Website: bh-photo
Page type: cart
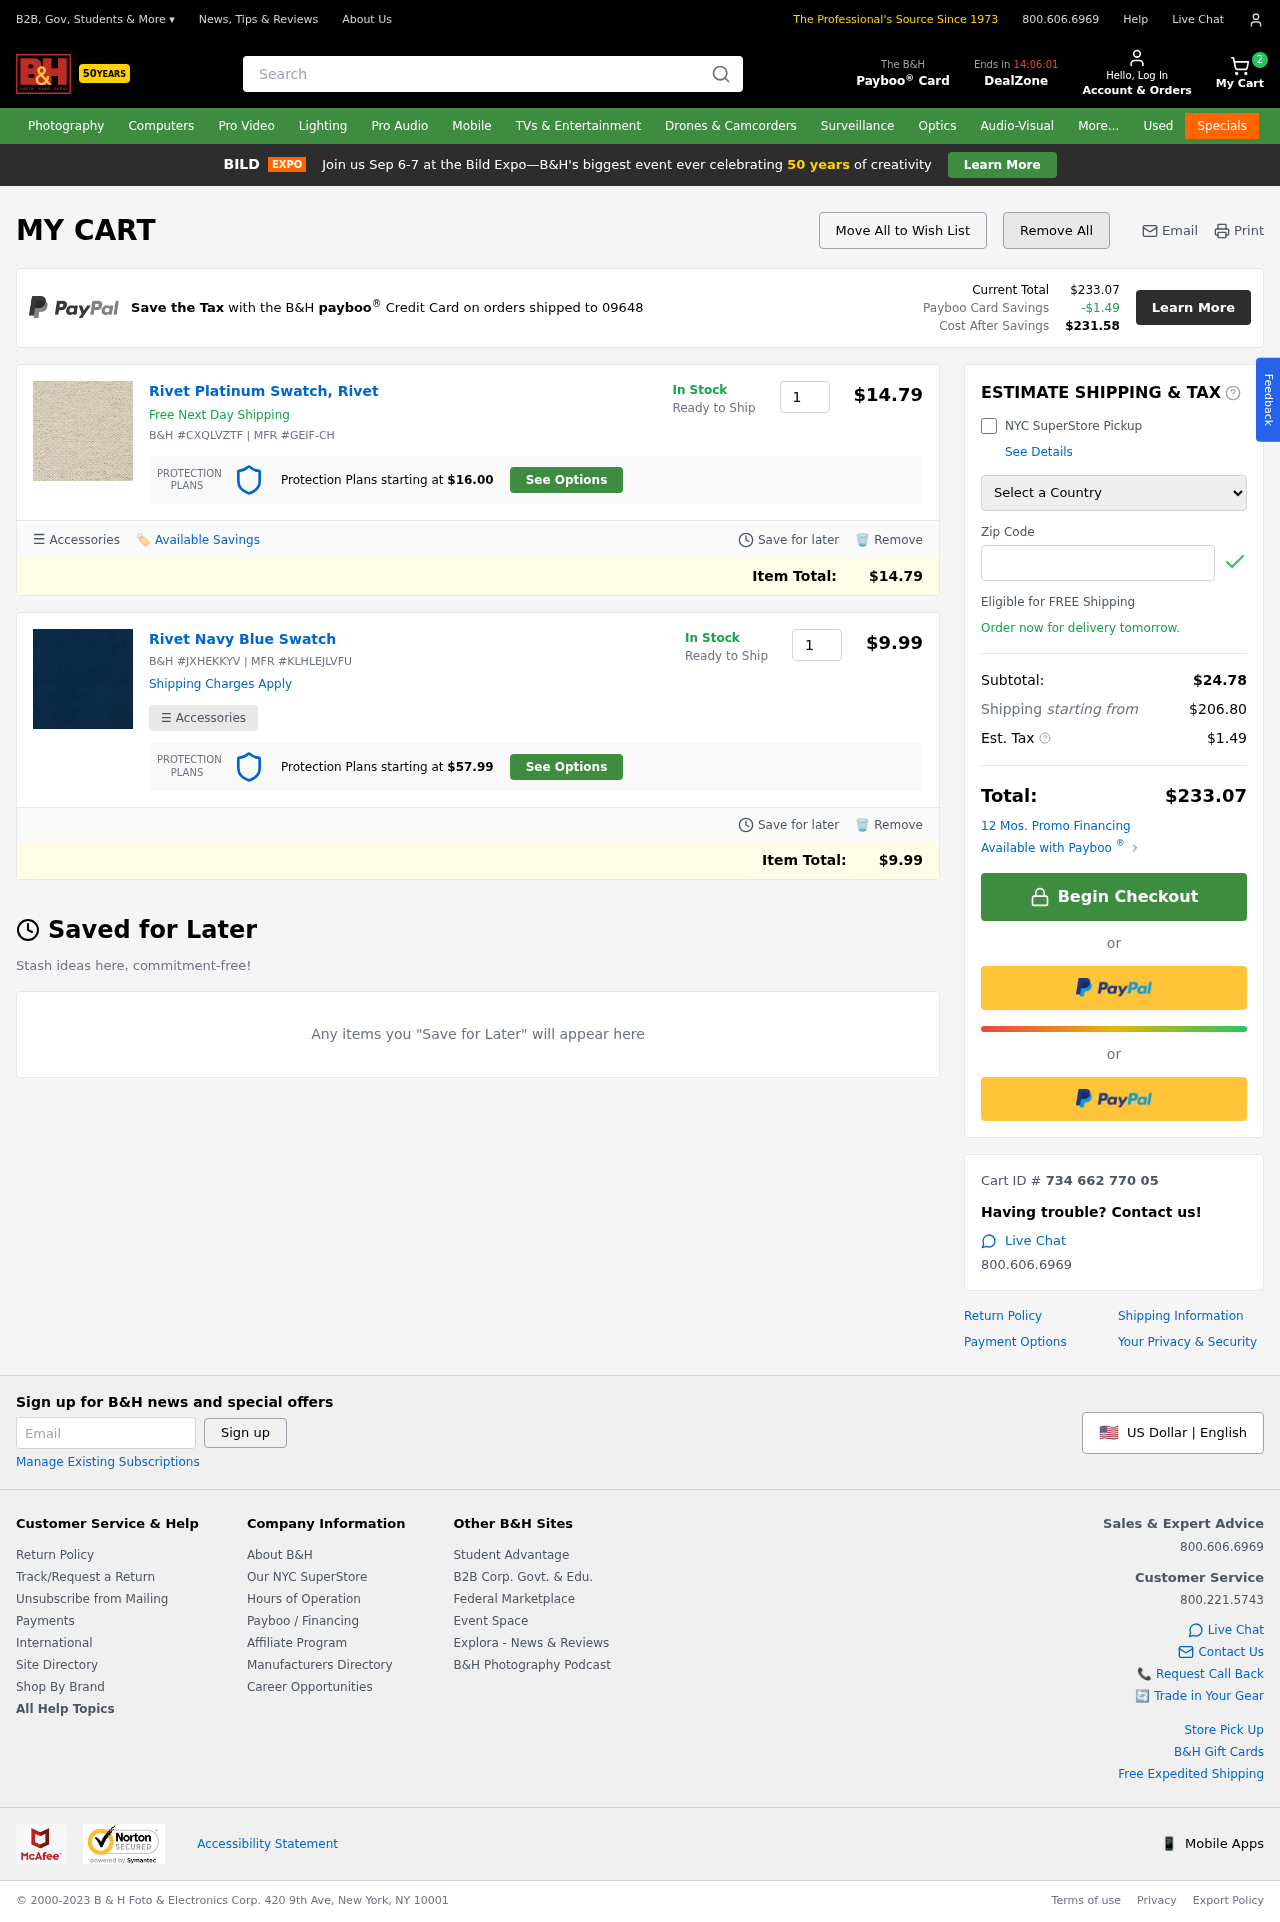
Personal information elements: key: PII_COUNTRY
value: United States
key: PII_POSTCODE
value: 09648
Product elements: key: PRODUCT1_NAME
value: Rivet Platinum Swatch, Rivet
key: PRODUCT1_PRICE
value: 14.79
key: PRODUCT1_QUANTITY
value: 1
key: PRODUCT2_NAME
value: Rivet Navy Blue Swatch
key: PRODUCT2_PRICE
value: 9.99
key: PRODUCT2_QUANTITY
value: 1
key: PRODUCT1_ITEM_TOTAL
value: $14.79
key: PRODUCT2_ITEM_TOTAL
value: $9.99
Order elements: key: ORDER_NUM_ITEMS
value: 2
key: ORDER_TOTAL
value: $233.07
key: ORDER_TAX
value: -$1.49
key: ORDER_TAX
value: $1.49
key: ORDER_TOTAL_AFTER_SAVINGS
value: $231.58
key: ORDER_SUBTOTAL
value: $24.78
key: ORDER_SHIPPING_COST
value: $206.80
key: ORDER_ID
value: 734 662 770 05
Search elements: key: HEADER_SEARCH
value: Search